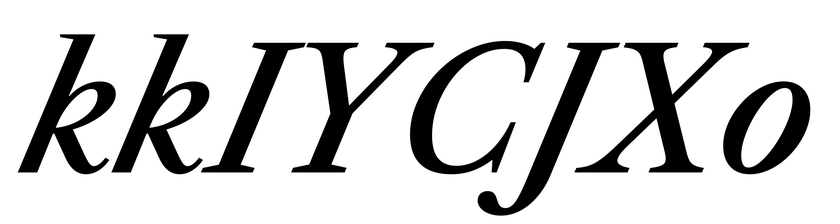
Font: LibreCaslonText-Italic_Medium_Italic